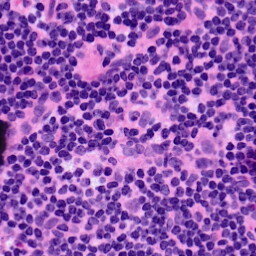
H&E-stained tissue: LymphNode